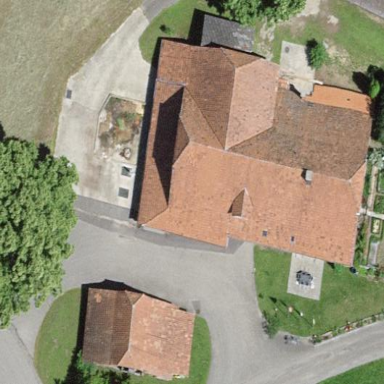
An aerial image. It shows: Farm building.